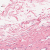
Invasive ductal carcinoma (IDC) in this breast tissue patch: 0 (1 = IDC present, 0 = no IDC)